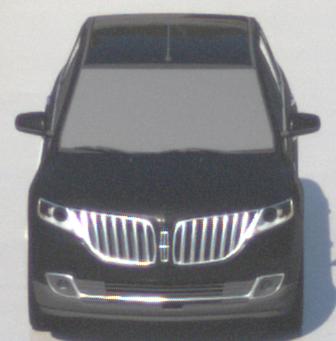
Make: Lincoln
Model: MKX
Detailed model: Gen. 1 CD3
Model produced from: 2010
Model produced until: 2015
Doors: 5
Color: black
Road condition: wet road
Daytime: morning or afternoon
Contrast: high contrast